Question: How can I remove this white footer from the message box ? How to modify design of a message box in InnoSetup ?

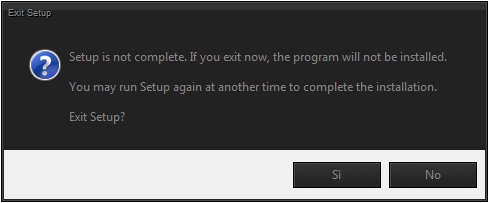
Answer: The message box used by InnoSetup is the standard Windows Message Box. The white footer is part of theme of Windows. You can only remove it by changing your Windows theme / color scheme.